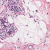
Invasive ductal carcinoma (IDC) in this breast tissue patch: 0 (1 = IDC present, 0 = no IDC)